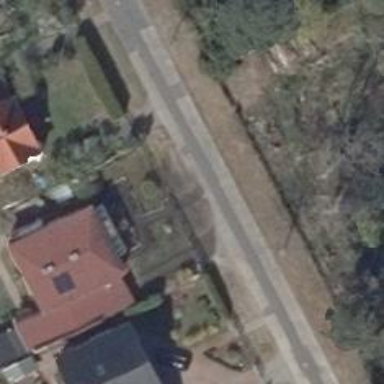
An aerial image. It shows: Footway.